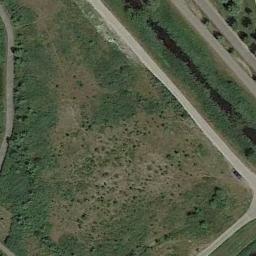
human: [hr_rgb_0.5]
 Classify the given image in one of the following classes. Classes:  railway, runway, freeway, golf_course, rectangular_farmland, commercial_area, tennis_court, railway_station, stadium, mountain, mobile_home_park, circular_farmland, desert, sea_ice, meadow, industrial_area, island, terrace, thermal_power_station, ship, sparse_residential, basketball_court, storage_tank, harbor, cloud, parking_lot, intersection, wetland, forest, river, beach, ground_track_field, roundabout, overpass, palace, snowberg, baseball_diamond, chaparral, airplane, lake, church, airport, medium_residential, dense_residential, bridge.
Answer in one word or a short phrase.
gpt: meadow